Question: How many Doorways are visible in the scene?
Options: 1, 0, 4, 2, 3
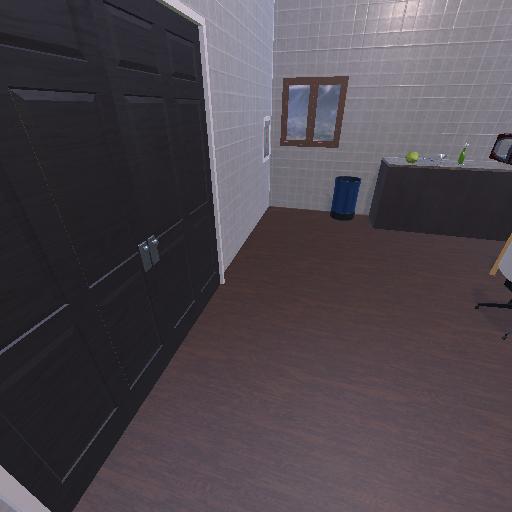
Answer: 1